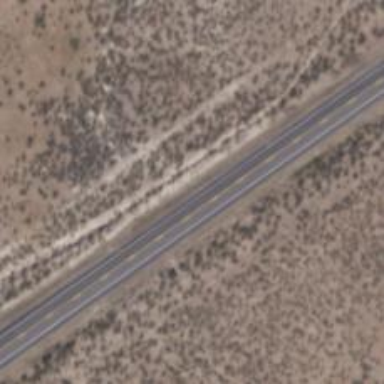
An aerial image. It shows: Abandoned road.